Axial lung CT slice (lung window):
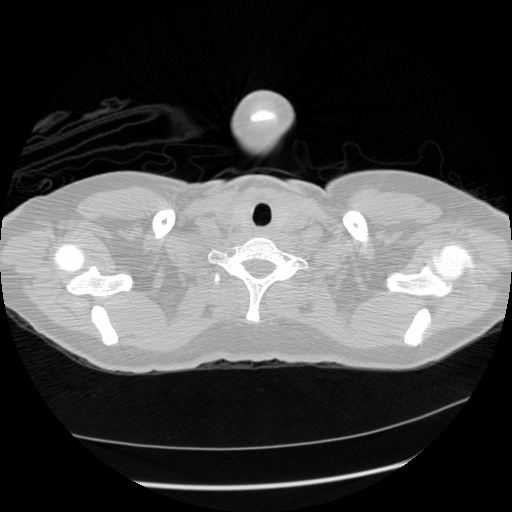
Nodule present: no